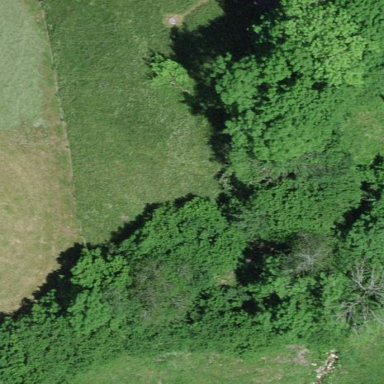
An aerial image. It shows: Forest area.